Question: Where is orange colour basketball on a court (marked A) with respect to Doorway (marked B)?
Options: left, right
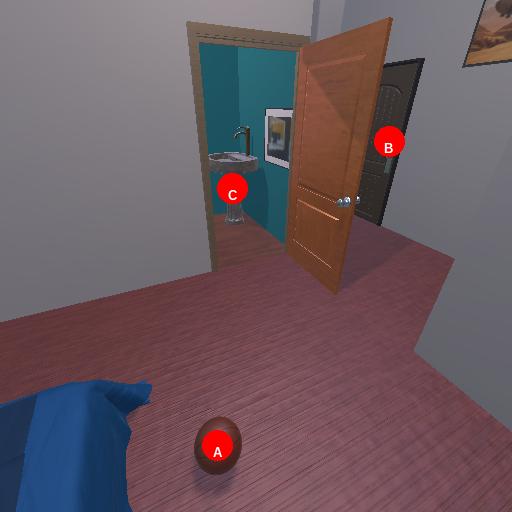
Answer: left